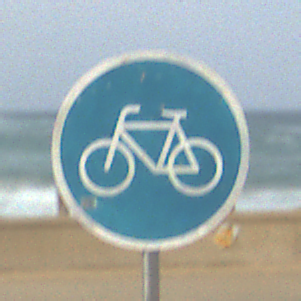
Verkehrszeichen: Radweg
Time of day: MorningAfternoon
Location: Outdoor (Suburban)
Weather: PartlyCloudy
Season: NotSpecified
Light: Natural